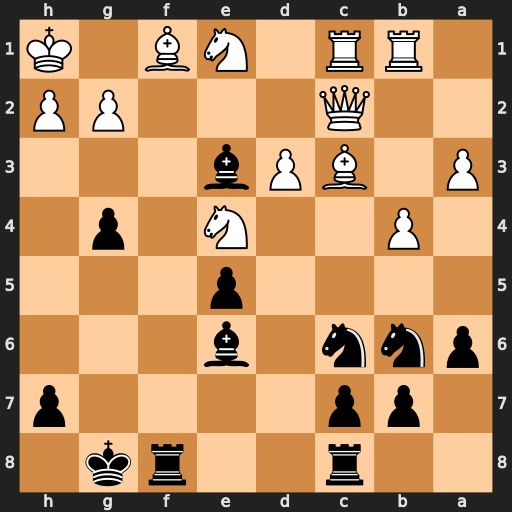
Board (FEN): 2r2rk1/1pp4p/pnn1b3/4p3/1P2N1p1/P1BPb3/2Q3PP/1RR1NB1K
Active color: b
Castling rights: -
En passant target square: -
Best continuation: Rxf1#